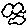
Label: cloud